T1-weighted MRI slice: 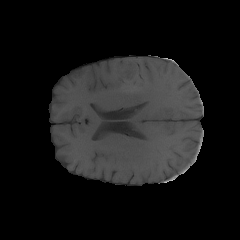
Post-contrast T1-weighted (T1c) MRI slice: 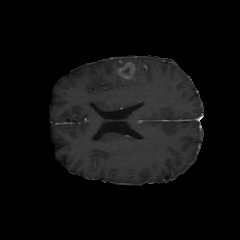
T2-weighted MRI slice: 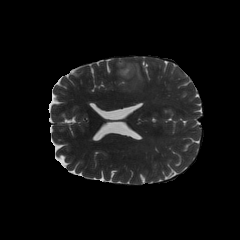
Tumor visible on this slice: yes